Question: Just a quick question.
Can this:

be done with image processing on an iOS device? If yes, how?
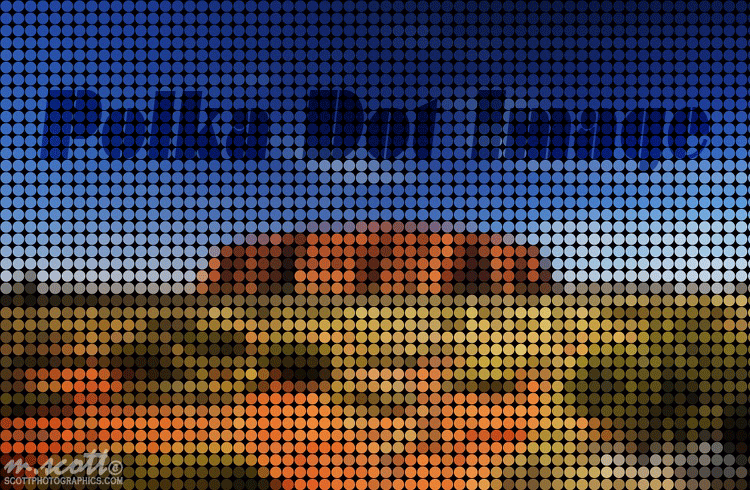
Answer: You should be able to do this just by looping and drawing the circles in black and white, and then using that image as a mask for your image.
Here's the first link I found on Google about CoreGraphics masking, which you can probably adapt for your needs: <URL>
I'd imagine drawing lots of circles is something you can figure out with some Googling of your own.